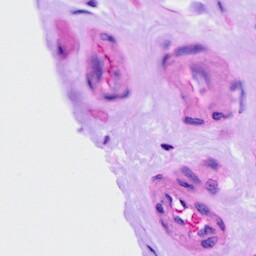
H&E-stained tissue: Ovarian